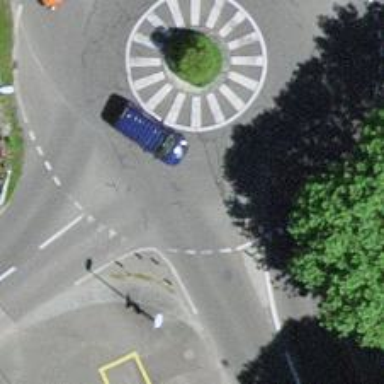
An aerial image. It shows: Secondary road with asphalt surface leading to roundabout.